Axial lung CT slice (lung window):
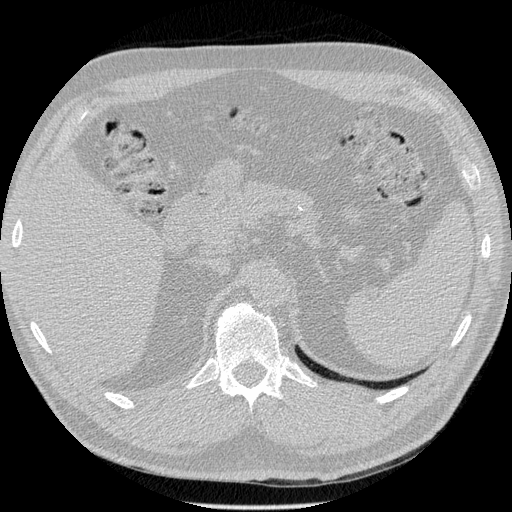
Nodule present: no